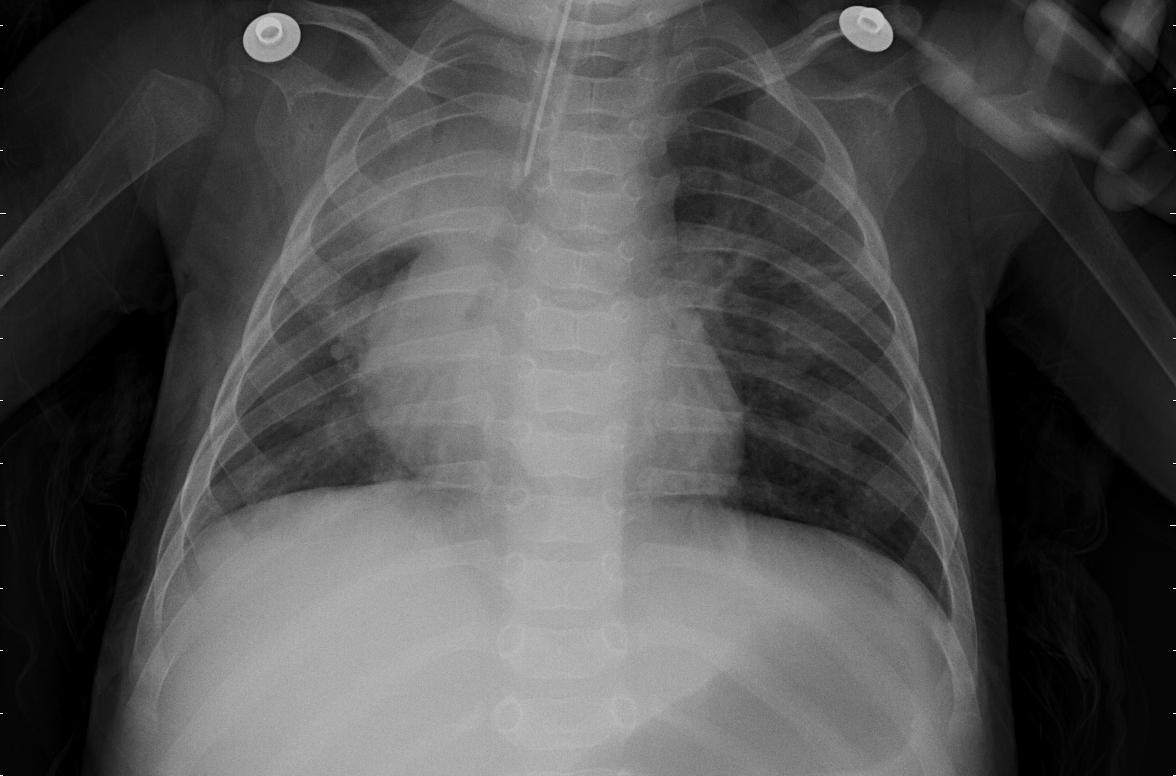
Diagnosis: PNEUMONIA